Interaction volume radius: 10 \u00c5
Interaction volume height: 15 \u00c5
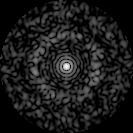
Disorder parameter: 0.8401